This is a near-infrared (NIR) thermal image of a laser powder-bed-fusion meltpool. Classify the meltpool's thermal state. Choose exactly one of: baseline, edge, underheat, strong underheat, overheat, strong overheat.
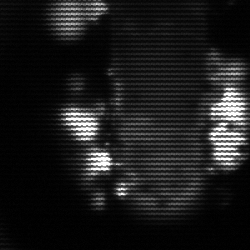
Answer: strong underheat